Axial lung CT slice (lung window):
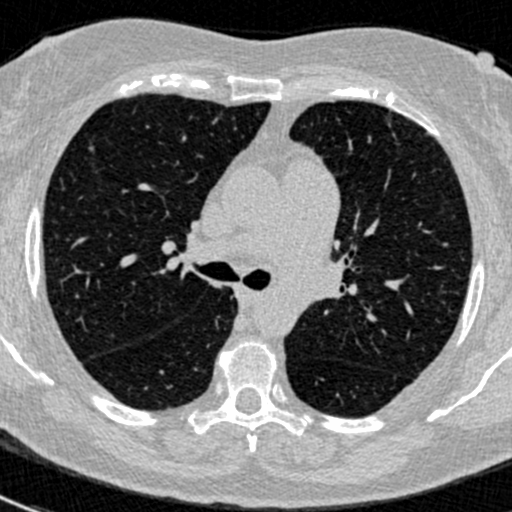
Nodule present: no